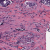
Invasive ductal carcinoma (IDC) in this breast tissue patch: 1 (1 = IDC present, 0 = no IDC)